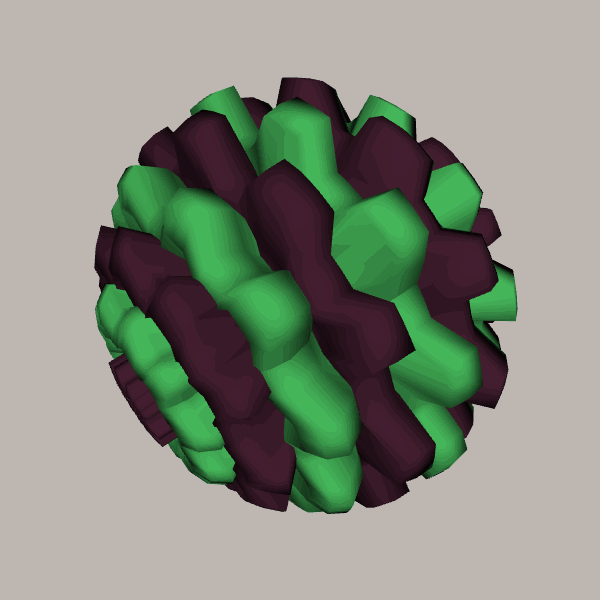
Background: light